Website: walmart
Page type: address-validator
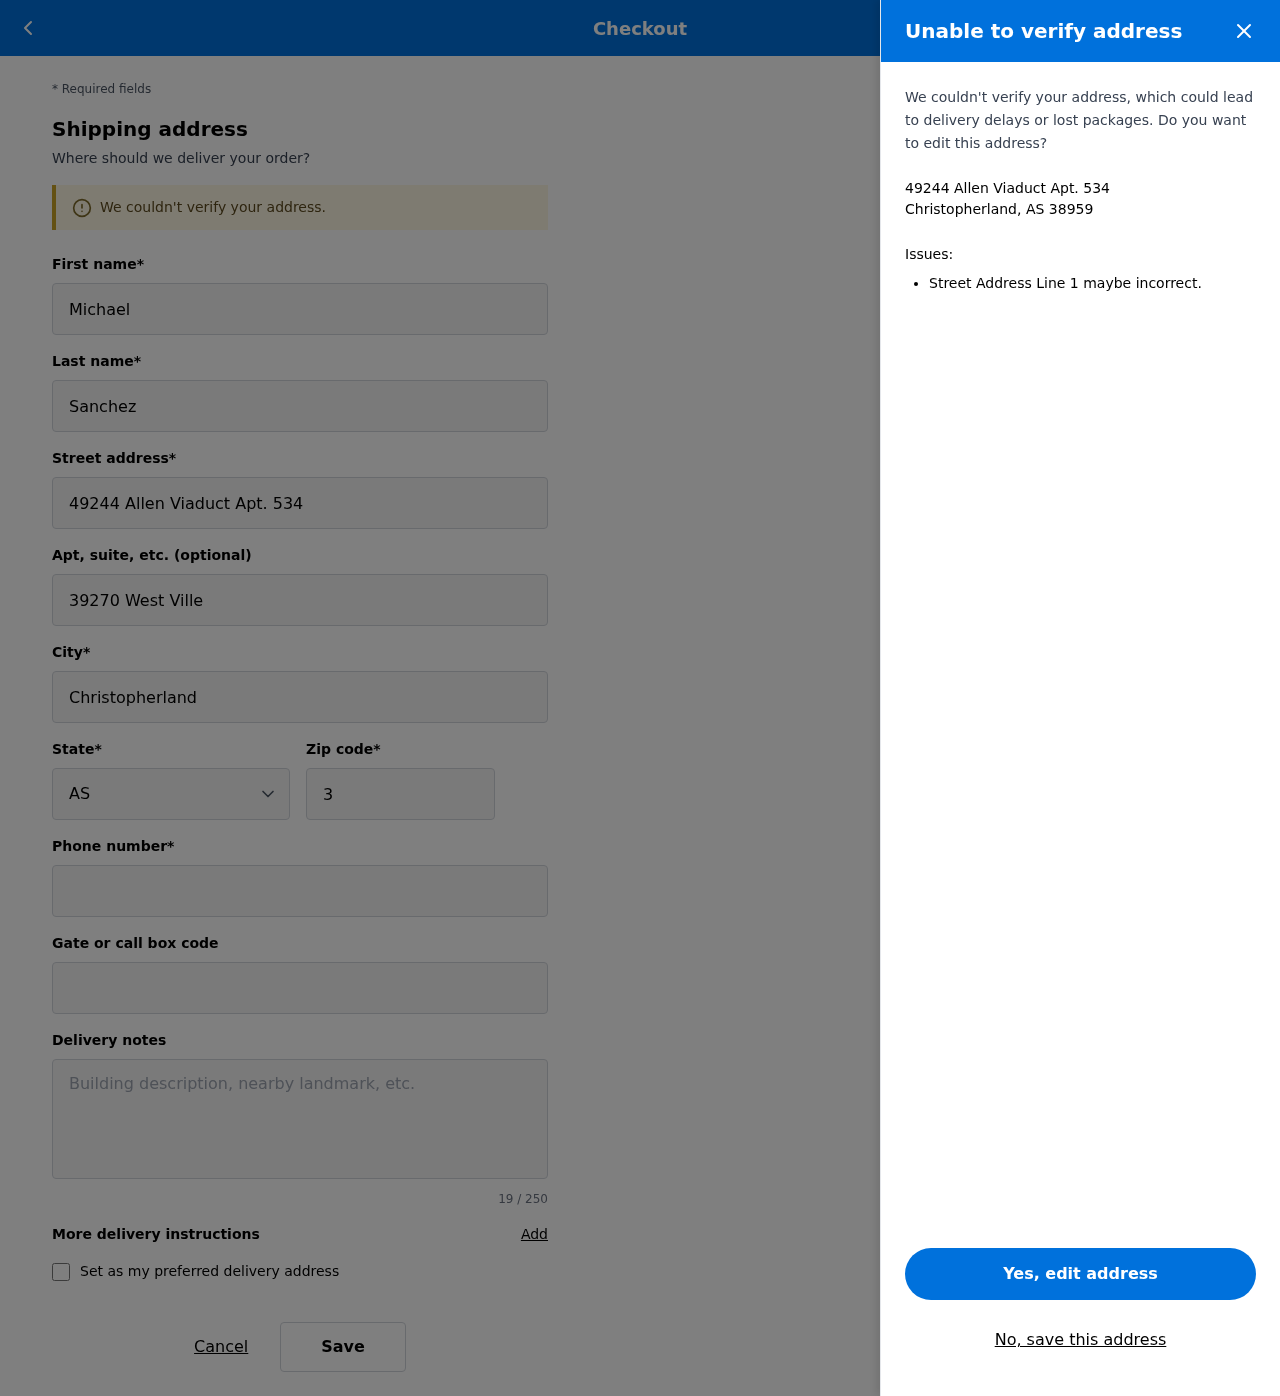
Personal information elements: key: PII_CITY_STATE_ZIP
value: Christopherland, AS 38959
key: PII_DELIVERY_INSTRUCTIONS
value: Leave at front door
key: PII_STATE_ABBR
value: AS
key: PII_STREET
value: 49244 Allen Viaduct Apt. 534
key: PII_FIRSTNAME
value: Michael
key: PII_LASTNAME
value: Sanchez
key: PII_STREET2
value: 39270 West Ville
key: PII_CITY
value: Christopherland
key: PII_POSTCODE
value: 38959
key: PII_PHONE
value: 9342189963
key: PII_SECURITY_CODE
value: FS12